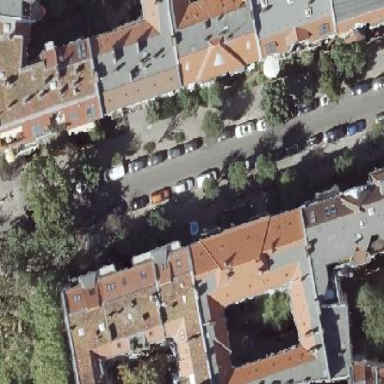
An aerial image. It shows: Street-side parking area with asphalt surface.